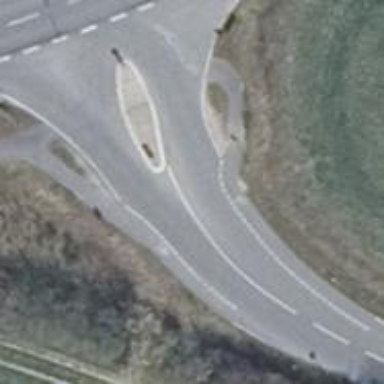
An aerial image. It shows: Tertiary road with asphalt surface.